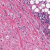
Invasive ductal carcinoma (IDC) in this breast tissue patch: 0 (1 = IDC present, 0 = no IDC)